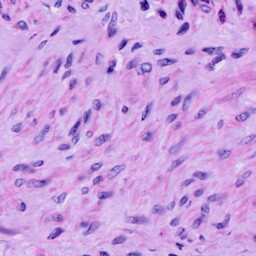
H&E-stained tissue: Cervix